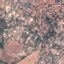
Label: Residential